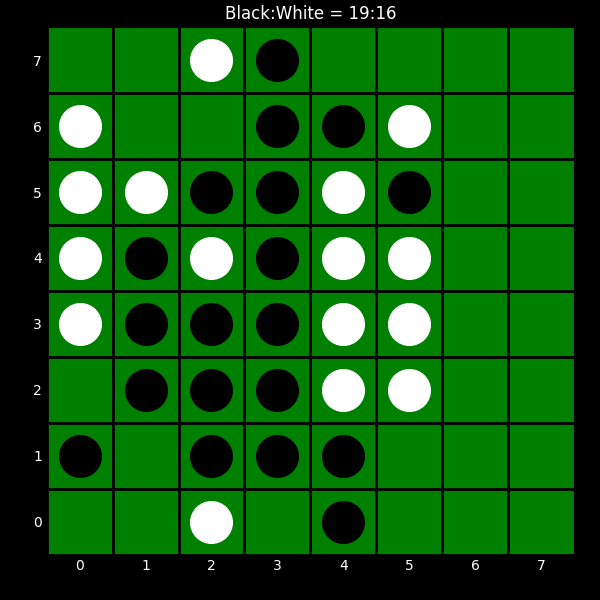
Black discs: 19
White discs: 16